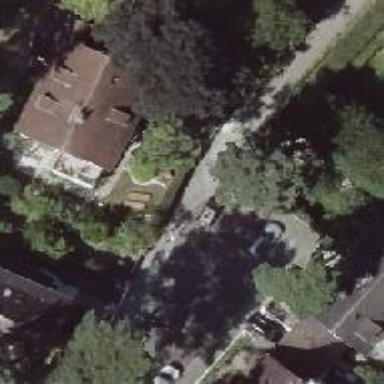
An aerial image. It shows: Residential road with asphalt surface. Both sides have sidewalks.